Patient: sex M, age 48
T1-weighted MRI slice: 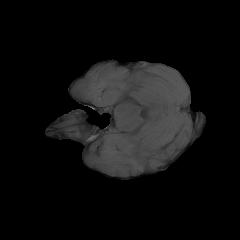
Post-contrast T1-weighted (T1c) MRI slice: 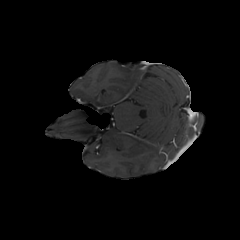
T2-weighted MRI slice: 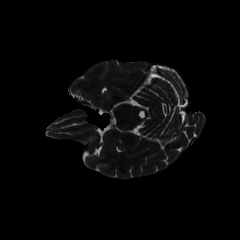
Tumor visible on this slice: no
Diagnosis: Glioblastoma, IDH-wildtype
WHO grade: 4